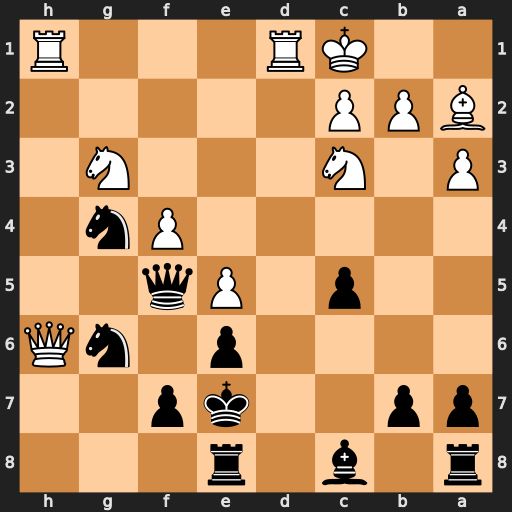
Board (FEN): r1b1r3/pp2kp2/4p1nQ/2p1Pq2/5Pn1/P1N3N1/BPP5/2KR3R
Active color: b
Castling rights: -
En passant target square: -
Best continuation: Nxh6 Nxf5+ Nxf5